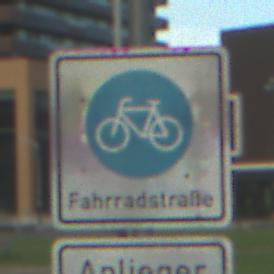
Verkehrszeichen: BeginnFahrradstrasse
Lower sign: PersonengruppenFrei1
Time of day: MorningAfternoon
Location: Outdoor (Urban)
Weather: PartlyCloudy
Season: NotSpecified
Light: Natural